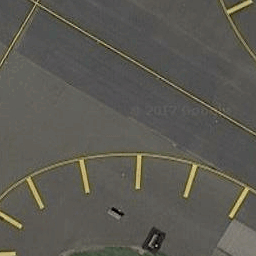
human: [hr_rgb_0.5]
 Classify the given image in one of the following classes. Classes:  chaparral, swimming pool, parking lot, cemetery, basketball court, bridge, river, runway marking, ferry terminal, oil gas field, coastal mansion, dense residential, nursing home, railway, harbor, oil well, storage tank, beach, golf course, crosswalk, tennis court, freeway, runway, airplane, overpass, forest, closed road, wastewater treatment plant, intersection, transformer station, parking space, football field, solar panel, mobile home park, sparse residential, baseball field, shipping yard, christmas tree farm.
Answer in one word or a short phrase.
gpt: runway marking